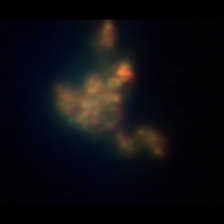
Taxon: Unknown_detritus
Group: Unknown